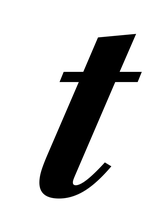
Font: LibreCaslonText-Italic_Bold_Italic